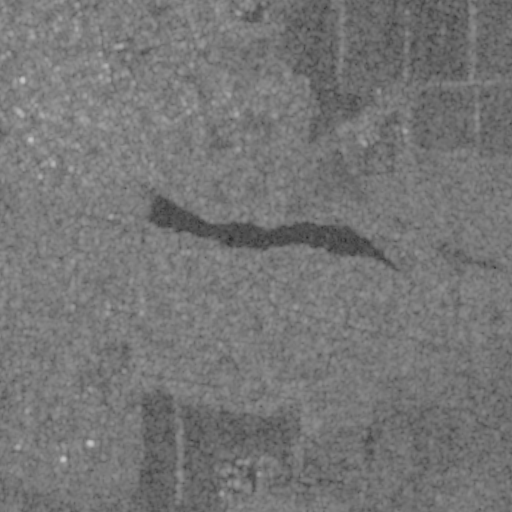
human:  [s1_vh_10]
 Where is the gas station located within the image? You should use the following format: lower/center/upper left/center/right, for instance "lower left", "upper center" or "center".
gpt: The gas station is located in the upper center of the image.
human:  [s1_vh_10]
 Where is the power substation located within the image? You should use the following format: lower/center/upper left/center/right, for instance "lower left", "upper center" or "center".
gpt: The power substation is located in the upper left of the image.
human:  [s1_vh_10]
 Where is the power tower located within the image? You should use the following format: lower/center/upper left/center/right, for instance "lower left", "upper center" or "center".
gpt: The power tower is located in the upper right of the image.
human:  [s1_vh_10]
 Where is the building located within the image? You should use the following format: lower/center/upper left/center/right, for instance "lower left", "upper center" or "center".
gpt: There is no building in the image.

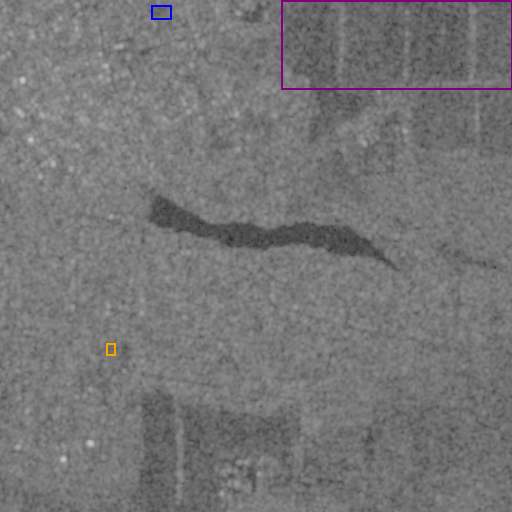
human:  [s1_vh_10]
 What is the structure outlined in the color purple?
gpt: The structure outlined in purple is a crop field.
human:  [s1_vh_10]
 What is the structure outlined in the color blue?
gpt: The structure outlined in blue is a park.
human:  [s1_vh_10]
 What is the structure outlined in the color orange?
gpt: The structure outlined in orange is a parking lot.
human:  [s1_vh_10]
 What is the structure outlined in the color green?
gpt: There is no green outline.